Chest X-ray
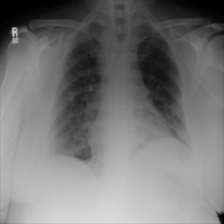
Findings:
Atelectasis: negative
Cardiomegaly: negative
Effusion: negative
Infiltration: negative
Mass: negative
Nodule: negative
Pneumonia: negative
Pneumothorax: negative
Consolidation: negative
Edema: negative
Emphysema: negative
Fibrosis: negative
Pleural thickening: negative
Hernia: negative